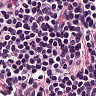
Metastatic tissue present: no